Question: Here's a sample image of what i'm trying to accomplish

Say I click from 150 value the handle should only move to 50 and not jump to 150. I click again it move from 50 to 100.
The other way around, say the handle is on value 150 then i click on value 5, it should not jump directly to 5 it should move from 150 to 100.
How can I do that?
Here's my code:
'''
var valMap = [5, 10, 20, 50, 100, 150];
value = 0;
var slider = $("#slider").slider({
disabled: false,
animate: true,
min: 0,
max: valMap.length - 1,
slide: function (event, ui) {
slider.slider("option", "animate", "slow");
},
change: function () {
var Slideval = $(this).slider('value');
console.log(Slideval, value)
if(value < Slideval) {
console.log("incremented")
} else if(value > Slideval) {
console.log("decremented")
}
value = Slideval;
}
});
'''
Here's a sample jsfiddle: <URL>
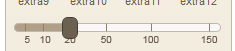
Answer: I don't know the slider too much, but here is a working solution based on your specification:
<URL>
and here is the full code for reference
'''
var valMap = [5, 10, 20, 50, 100, 150,500,1000,5000];
value= 0;
var lastSlideValue = 0;
var internalSlideCalling = false;
var slider = $("#slider").slider({
disabled : false,
animate : true,
min : 0,
max : valMap.length - 1,
slide : function(event, ui) {
slider.slider("option", "animate", "slow");
},
change: function(){
var Slideval = $(this).slider('value');
if (!internalSlideCalling)
{
if (Slideval>lastSlideValue && lastSlideValue < $(this).slider('option','max'))
{
Slideval = lastSlideValue+1;
}
else if (lastSlideValue > $(this).slider('option','min'))
{
Slideval = lastSlideValue-1;
}
lastSlideValue = Slideval;
}
console.log(Slideval, value)
if(value < Slideval) {
console.log("incremented")
} else if(value > Slideval){
console.log("decremented")
}
value = Slideval;
if (!internalSlideCalling){
internalSlideCalling = true;
$(this).slider('value',Slideval);
}
else
internalSlideCalling = false;
}
});
$("#slider").slider('values',valMap);
'''